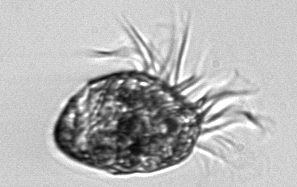
Label: Strombidium_morphotype1